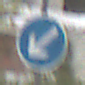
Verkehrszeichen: VorgeschriebeneVorbeifahrtLinks
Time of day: Midday
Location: Outdoor (Urban)
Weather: Overcast
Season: NotSpecified
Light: Natural